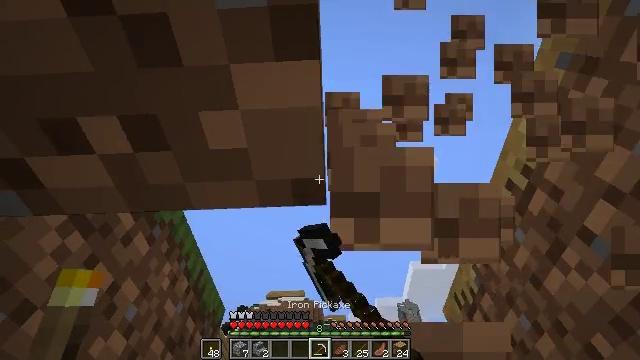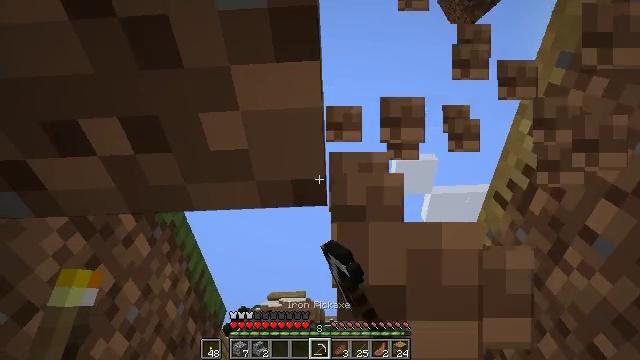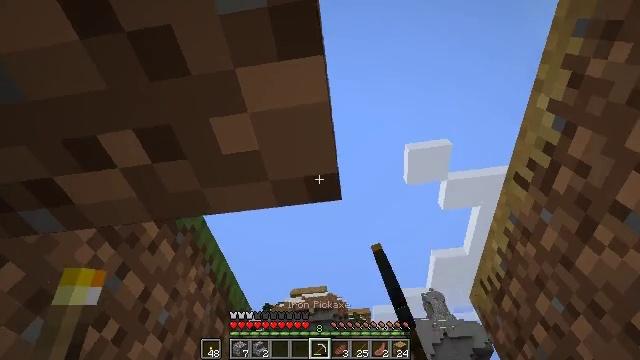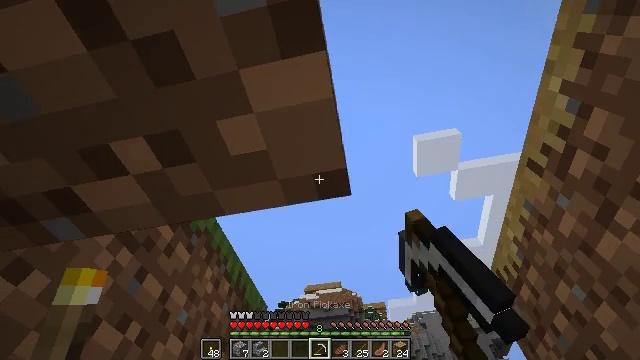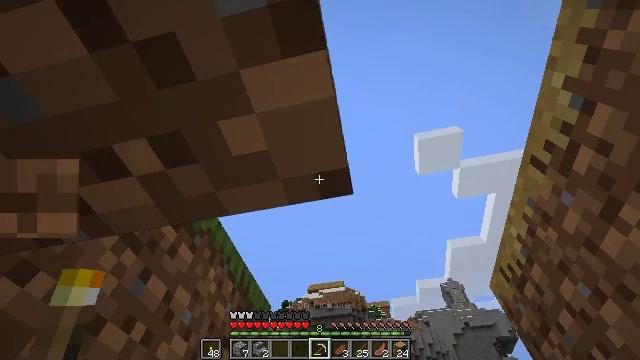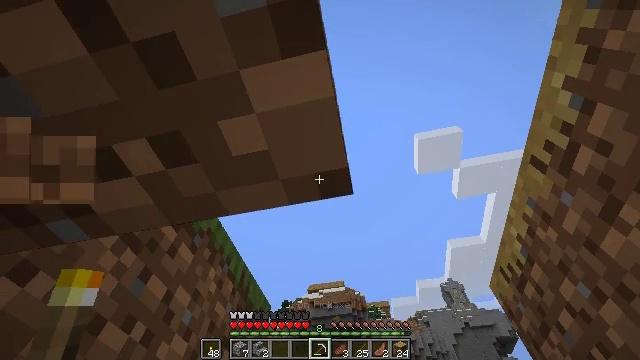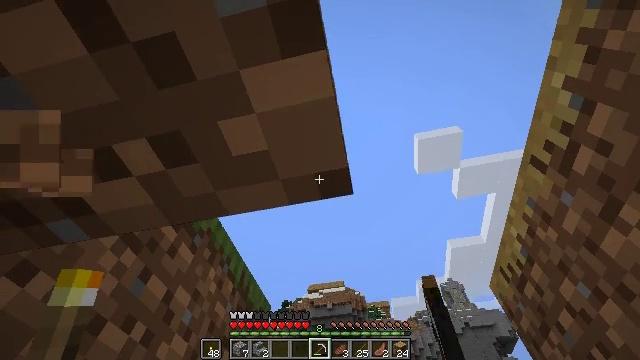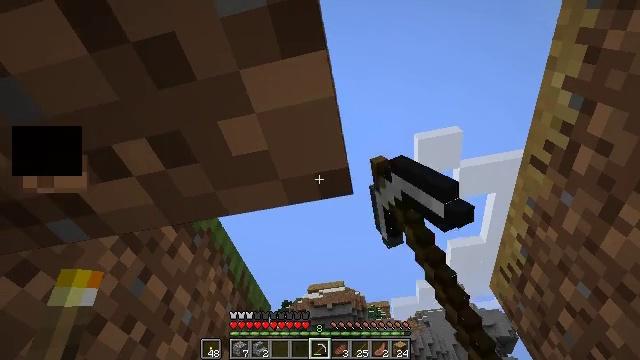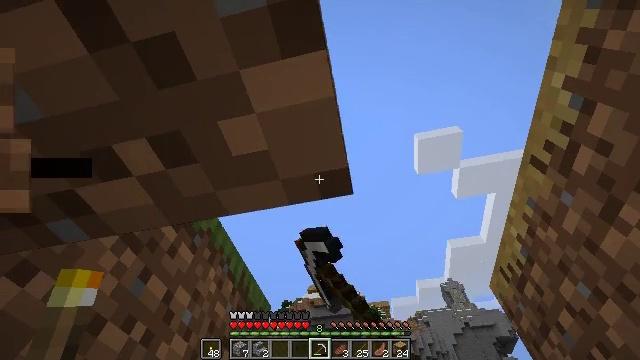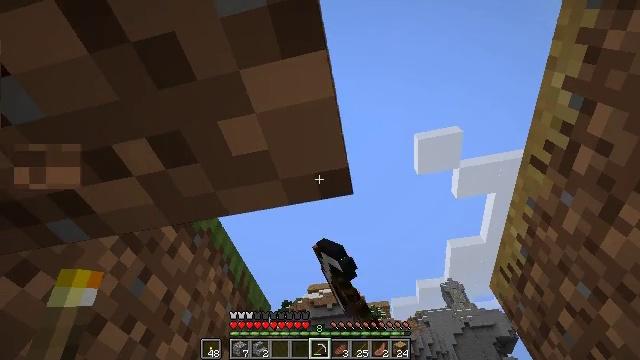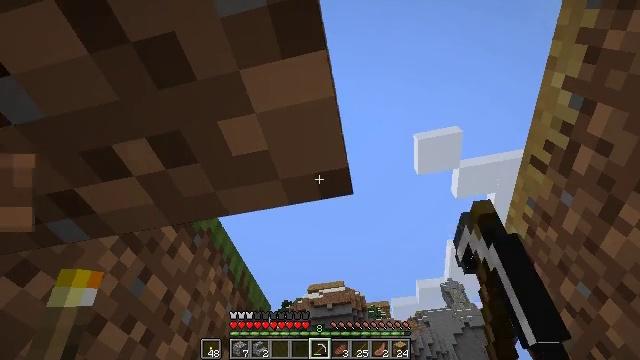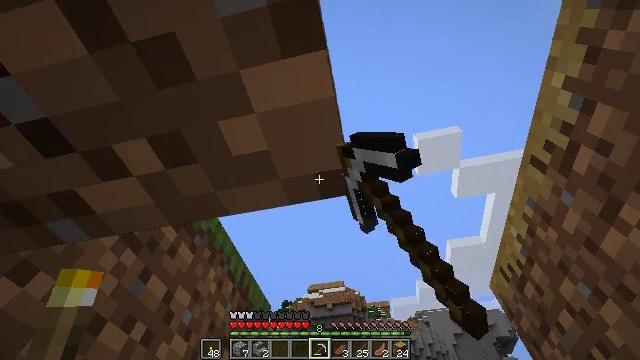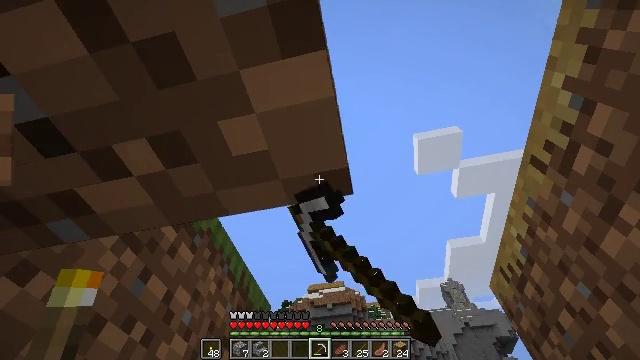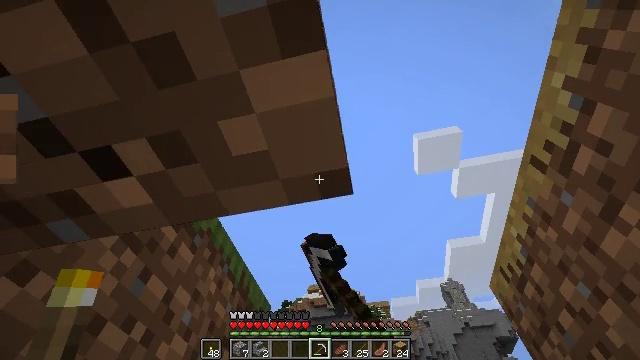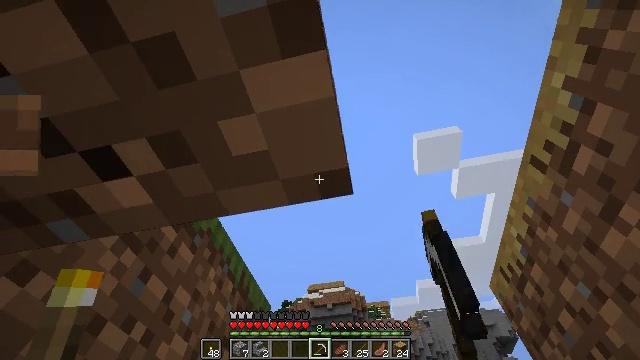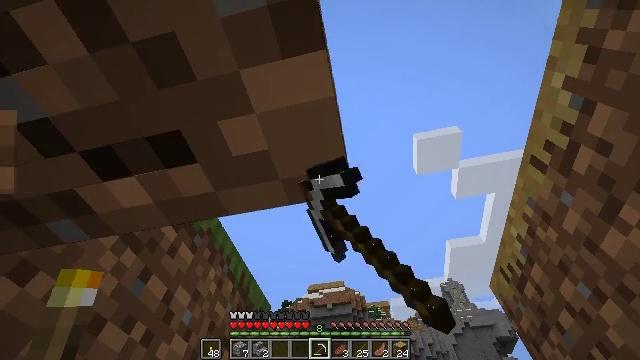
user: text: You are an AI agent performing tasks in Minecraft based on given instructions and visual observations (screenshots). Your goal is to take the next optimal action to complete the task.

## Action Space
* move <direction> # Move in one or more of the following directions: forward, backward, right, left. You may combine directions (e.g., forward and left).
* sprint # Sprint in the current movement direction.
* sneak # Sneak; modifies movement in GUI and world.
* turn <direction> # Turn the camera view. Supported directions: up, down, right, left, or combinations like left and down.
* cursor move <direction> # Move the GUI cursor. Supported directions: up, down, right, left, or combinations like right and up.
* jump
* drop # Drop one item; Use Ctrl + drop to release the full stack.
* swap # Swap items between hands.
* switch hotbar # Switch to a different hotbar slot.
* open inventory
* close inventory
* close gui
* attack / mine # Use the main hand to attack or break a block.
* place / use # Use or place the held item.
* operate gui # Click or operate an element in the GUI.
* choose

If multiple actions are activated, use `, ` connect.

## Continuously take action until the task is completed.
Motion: motion action
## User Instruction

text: Mine grass block from the ground.
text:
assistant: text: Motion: attack / mine
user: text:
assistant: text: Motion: turn left and down, attack / mine
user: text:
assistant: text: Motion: turn left, attack / mine
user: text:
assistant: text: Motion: attack / mine
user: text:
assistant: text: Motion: attack / mine
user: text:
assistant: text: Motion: attack / mine
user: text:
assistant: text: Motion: attack / mine
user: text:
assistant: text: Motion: attack / mine
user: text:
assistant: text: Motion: attack / mine
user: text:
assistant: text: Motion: attack / mine
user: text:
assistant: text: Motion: attack / mine
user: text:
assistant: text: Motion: attack / mine
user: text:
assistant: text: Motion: attack / mine
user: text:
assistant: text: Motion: attack / mine
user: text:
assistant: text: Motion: attack / mine
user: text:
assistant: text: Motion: attack / mine
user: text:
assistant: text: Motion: attack / mine
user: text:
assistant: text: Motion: attack / mine
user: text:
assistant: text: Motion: attack / mine
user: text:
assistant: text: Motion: attack / mine
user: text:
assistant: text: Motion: attack / mine
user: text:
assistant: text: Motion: attack / mine
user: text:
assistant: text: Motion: attack / mine
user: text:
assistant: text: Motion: attack / mine
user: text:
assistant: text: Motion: attack / mine